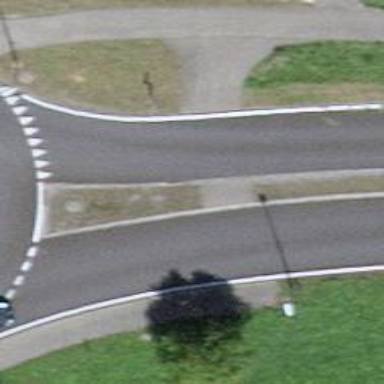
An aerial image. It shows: Unmarked road crossing.